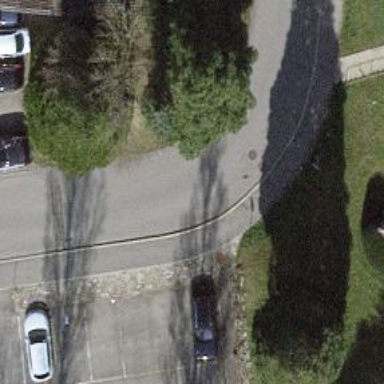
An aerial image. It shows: Sidewalk along the footway.